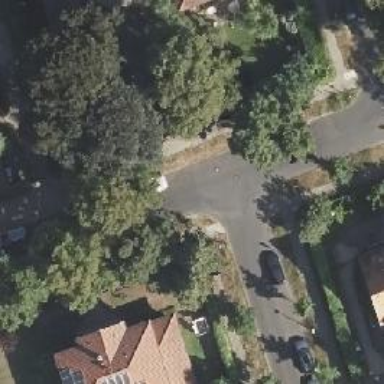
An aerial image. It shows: Residential road with asphalt surface and parallel parking lanes on both sides.